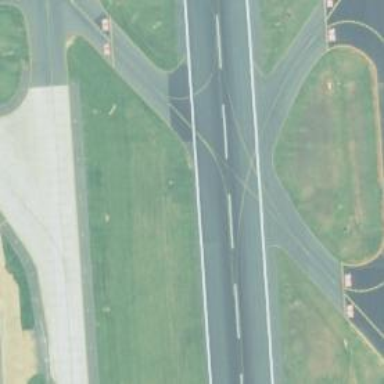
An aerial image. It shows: Image of taxiway at airport.